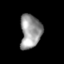
Tissue: lung
Cell type: T cells
Senescence score: 0.1899
Nuclear area (px): 702
Mean DAPI intensity: 150.692